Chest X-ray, AP view. Patient: 32 years old, sex F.
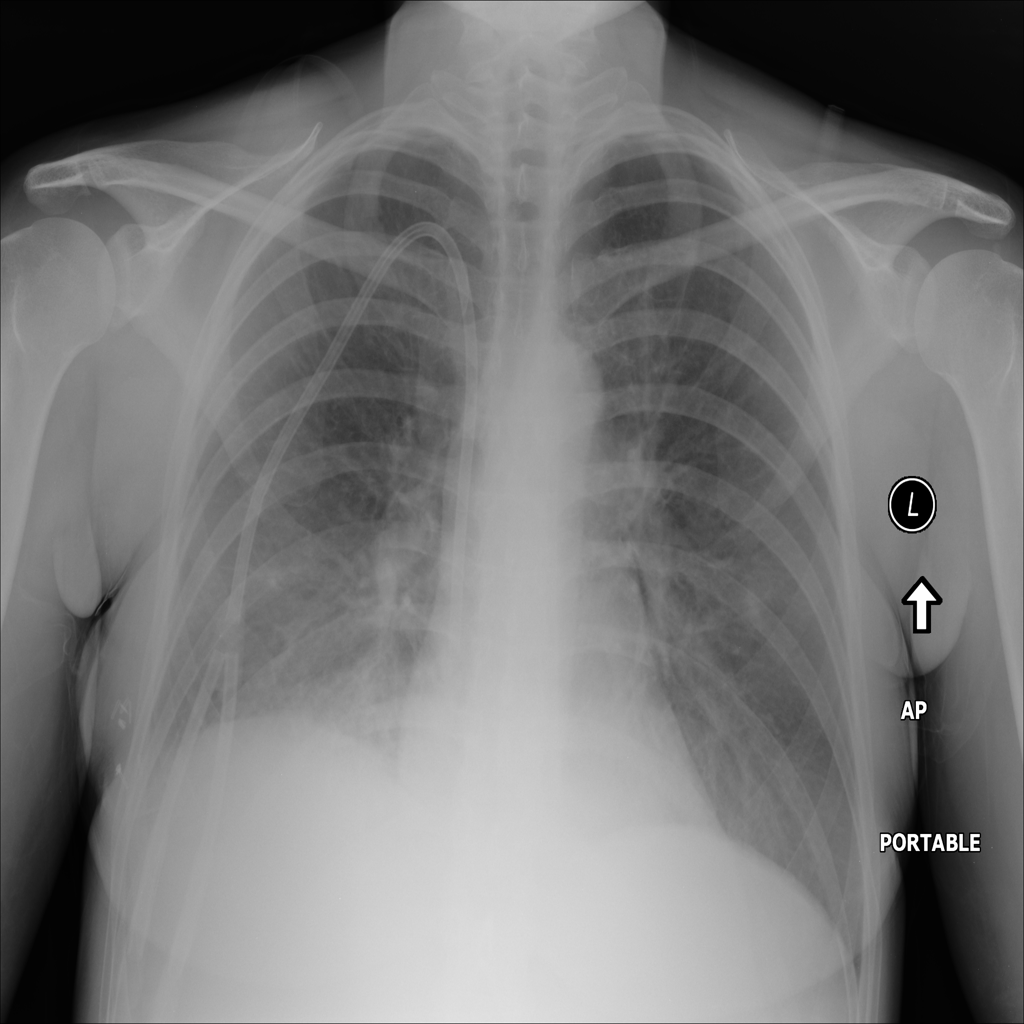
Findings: Edema